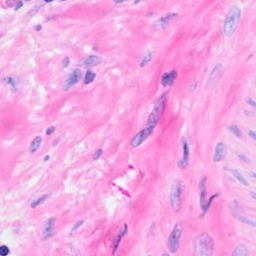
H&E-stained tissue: Breast